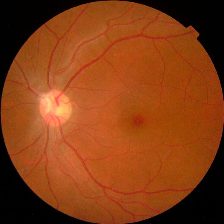
Diabetic retinopathy grade: No DR